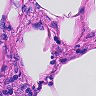
Metastatic tissue present: no